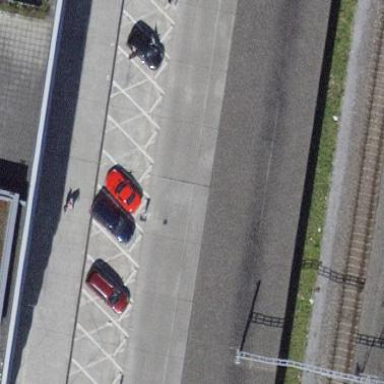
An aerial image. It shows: Asphalt street-side parking area.